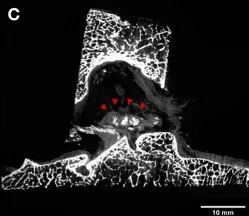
MuCT cross sections. Calcifications are highlighted with red arrowheads. On the coronal plane, calcifications of ACL were characterized by an oval shape due to the virtual cut along their shortened diameter (C).
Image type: radiology (ct)